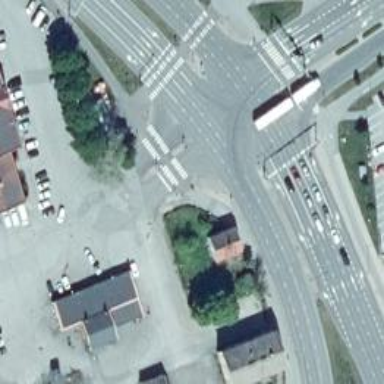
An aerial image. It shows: Asphalt cycleway with crossing.